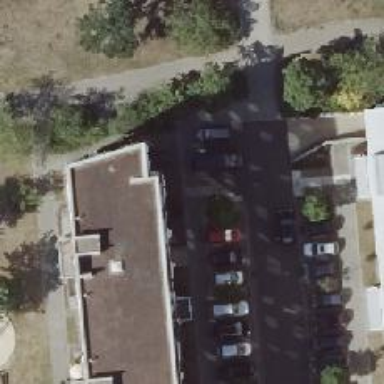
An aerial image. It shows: Sidewalk.